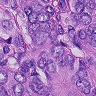
Metastatic tissue present: yes